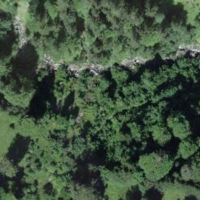
EUNIS habitat code: 44
Species observed at this site:
Caltha palustris
Petasites albus